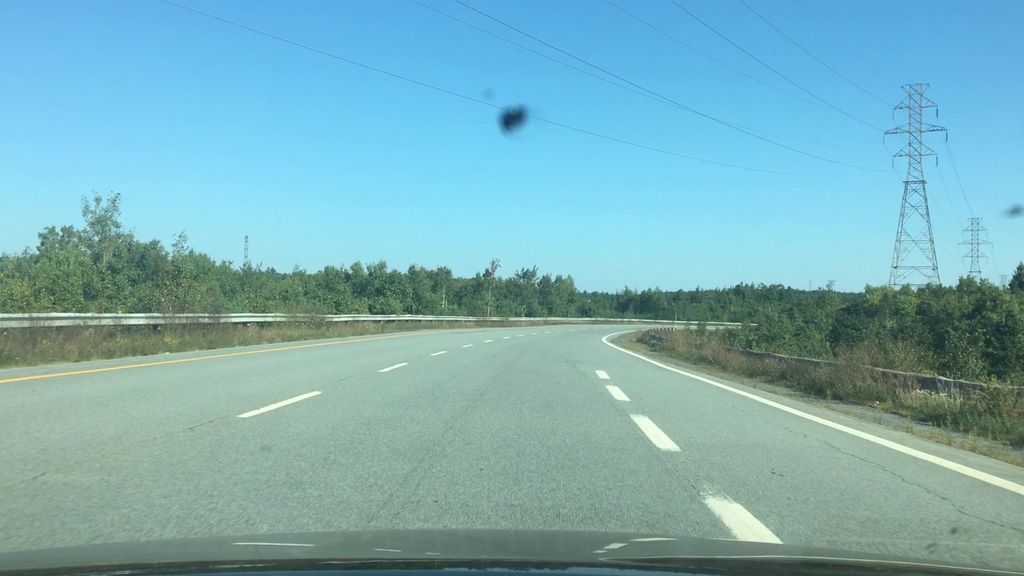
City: halifax